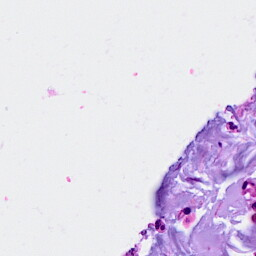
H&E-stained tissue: Breast